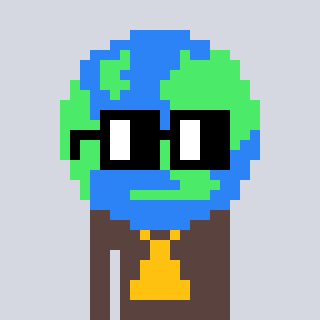
a pixel art character with square black glasses, a earth-shaped head and a darkbrown-colored body on a cool background